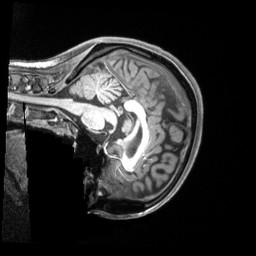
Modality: T1w
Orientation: sagittal
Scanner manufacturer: siemens
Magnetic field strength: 3 T
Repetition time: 2.5 s
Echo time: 0.00218 s